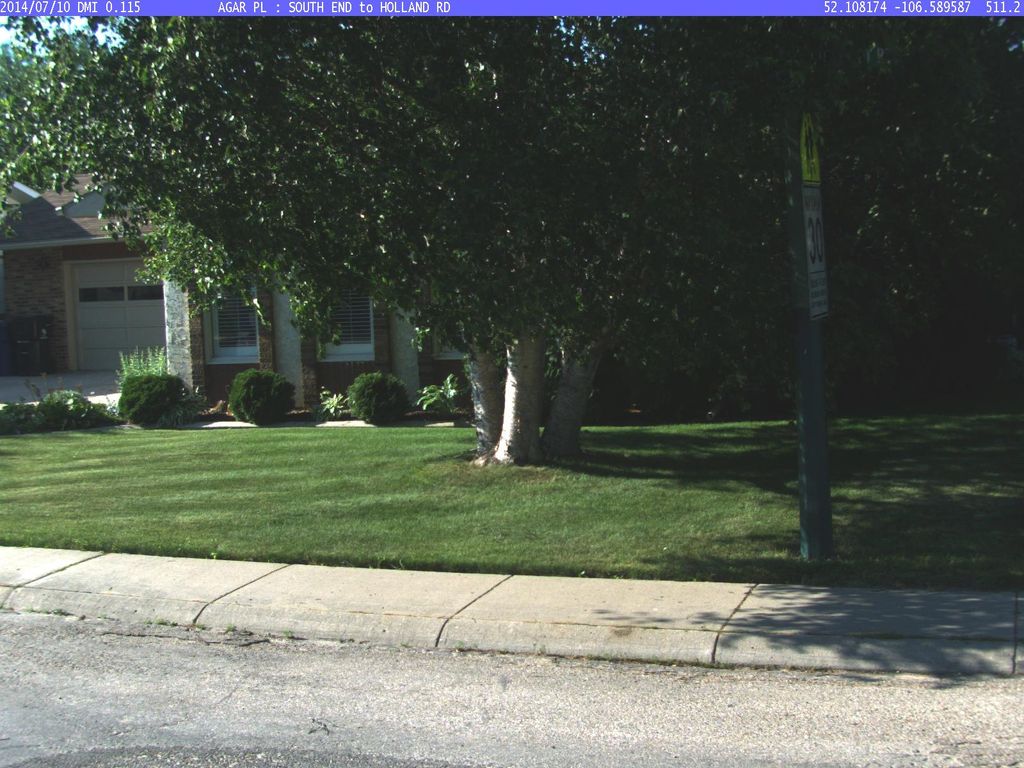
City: saskatoon